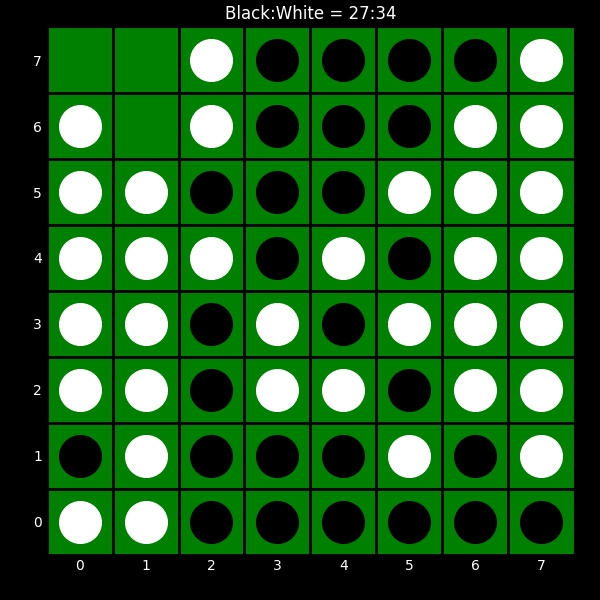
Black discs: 27
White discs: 34